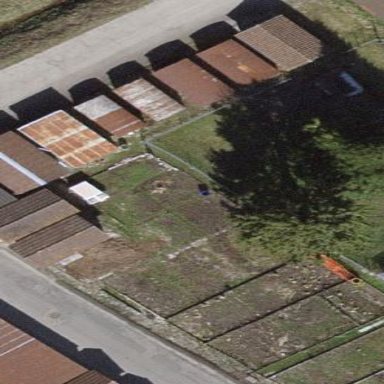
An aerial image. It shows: Group of garages.